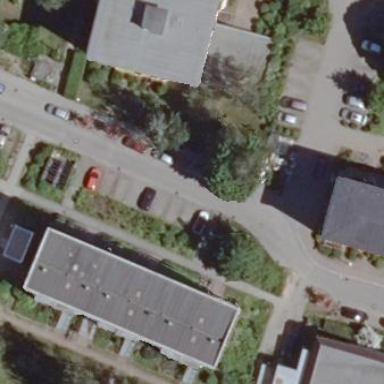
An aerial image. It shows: Street side parking area.